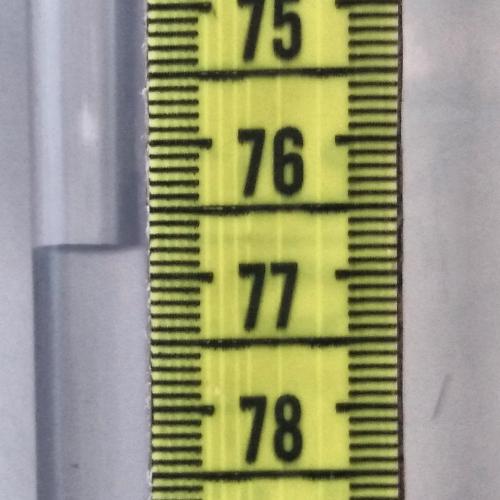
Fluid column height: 76.8 cm